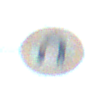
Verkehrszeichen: VerbotWenden
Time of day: MorningAfternoon
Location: Outdoor (Suburban)
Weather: Clear
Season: NotSpecified
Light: Natural